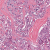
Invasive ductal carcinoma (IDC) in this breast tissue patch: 1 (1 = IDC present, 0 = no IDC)